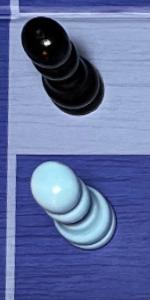
Label: Pawn_White